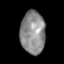
Tissue: skin
Cell type: Epithelial cells
Senescence score: 0.8939
Nuclear area (px): 1038
Mean DAPI intensity: 139.478